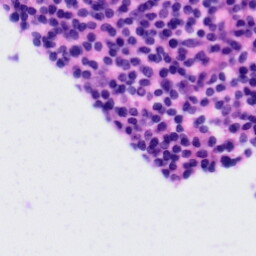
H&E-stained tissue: Tonsil